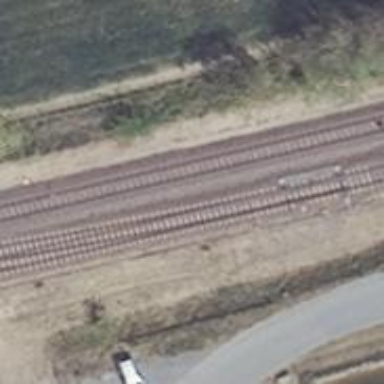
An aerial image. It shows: Railway track.